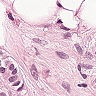
Metastatic tissue present: yes